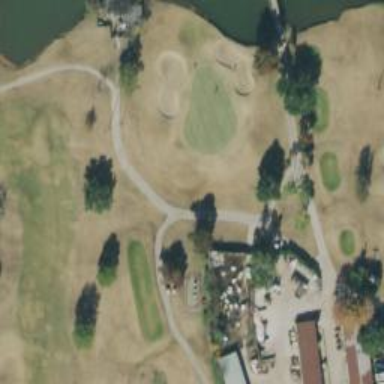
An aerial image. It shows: Path for both road and golf.